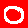
Digit: 0